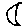
Label: moon